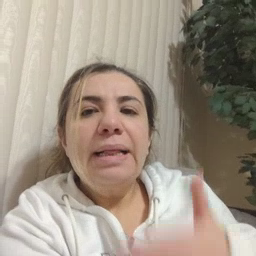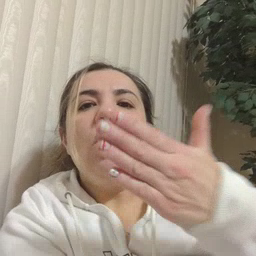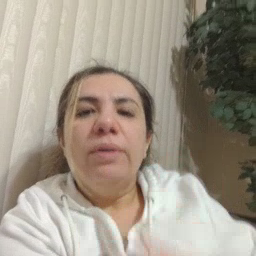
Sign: thankyou